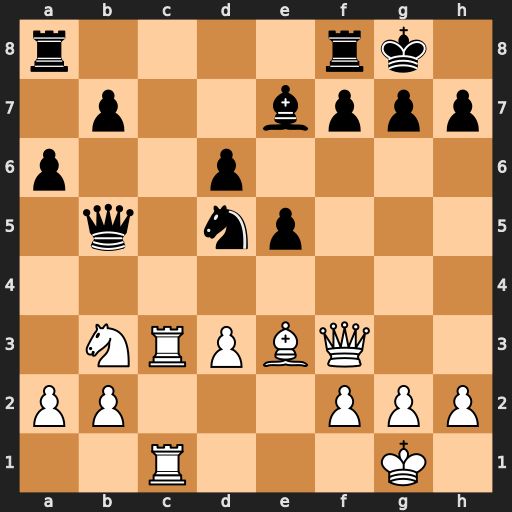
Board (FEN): r4rk1/1p2bppp/p2p4/1q1np3/8/1NRPBQ2/PP3PPP/2R3K1
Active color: w
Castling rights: -
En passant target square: -
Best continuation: a4 e4 dxe4